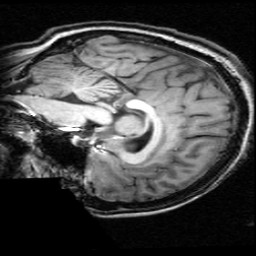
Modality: T1w
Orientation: sagittal
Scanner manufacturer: ge
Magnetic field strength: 3 T
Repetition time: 0.01222 s
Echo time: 0.005176 s